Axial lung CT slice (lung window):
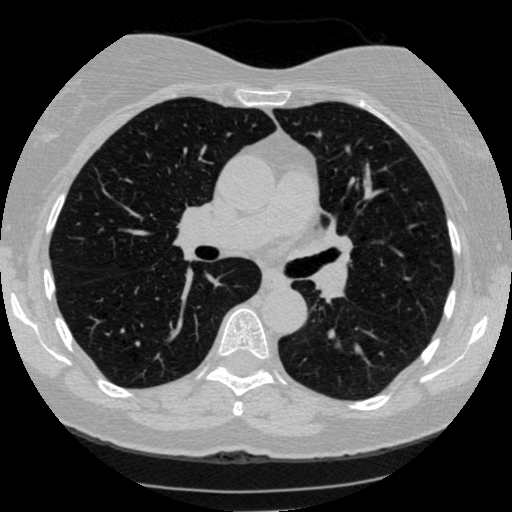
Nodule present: no